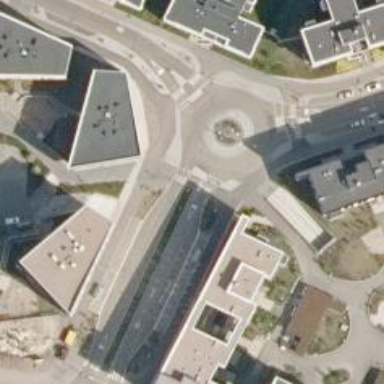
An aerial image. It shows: Uncontrolled crossing with pedestrian island.